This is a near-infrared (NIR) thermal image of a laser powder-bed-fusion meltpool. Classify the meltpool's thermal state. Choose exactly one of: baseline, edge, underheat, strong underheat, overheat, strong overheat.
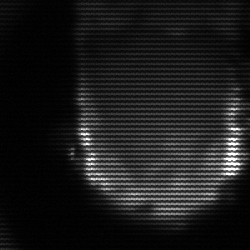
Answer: baseline